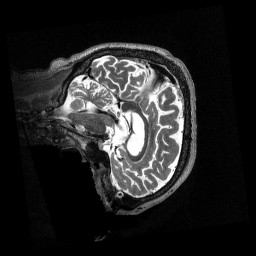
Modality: T2w
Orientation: sagittal
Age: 81
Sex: male
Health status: healthy
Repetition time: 3.2 s
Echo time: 0.563 s